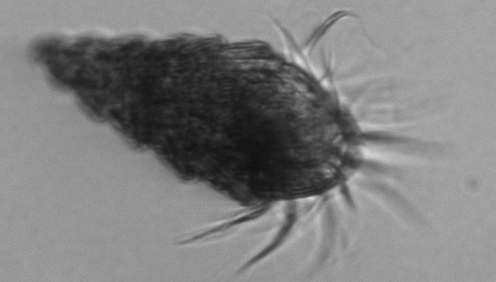
Label: Laboea_strobila